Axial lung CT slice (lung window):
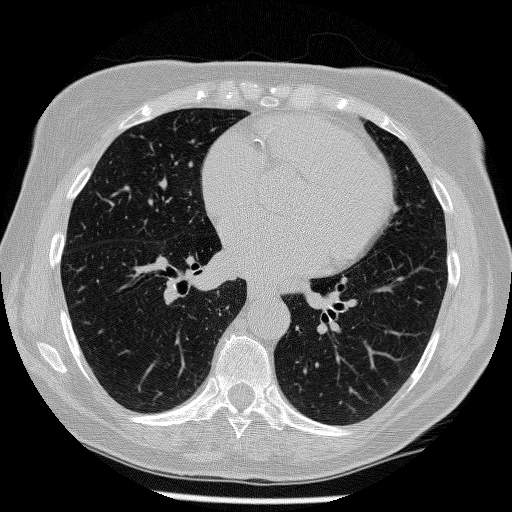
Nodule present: no